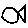
Label: fish